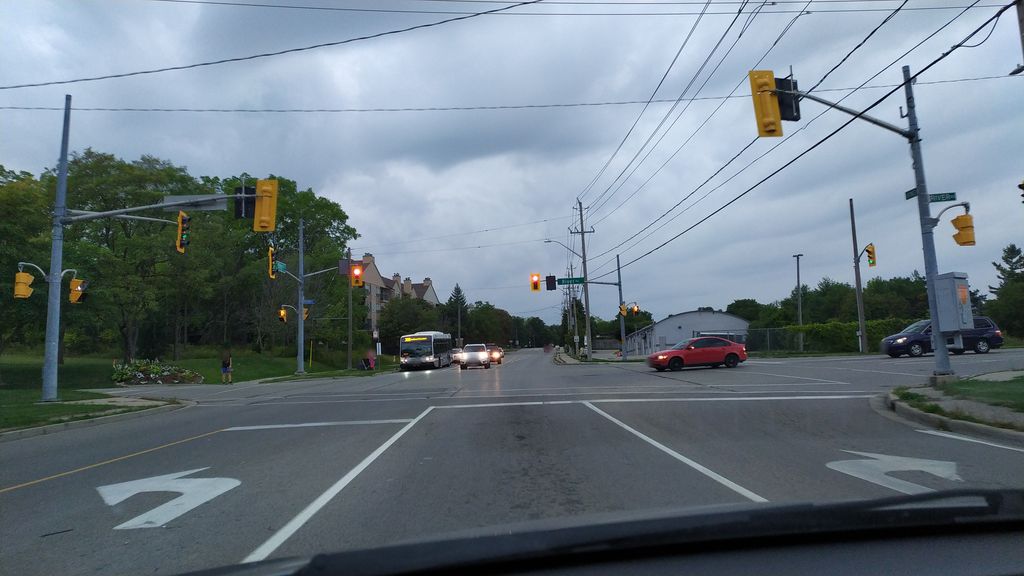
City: kitchener-waterloo